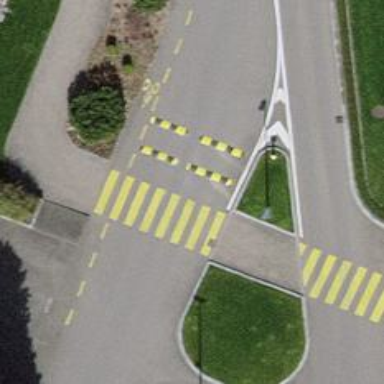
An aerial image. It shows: Traffic calming hump on the road.